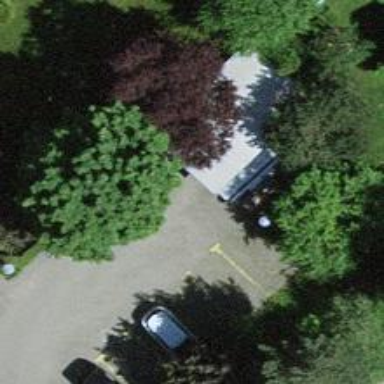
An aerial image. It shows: Parking entrance.